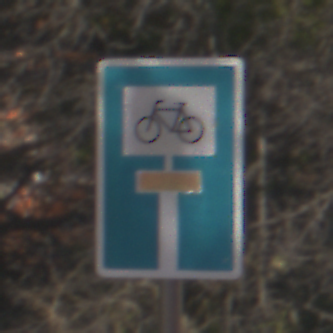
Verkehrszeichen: SackgasseRadverkehrDurchlaessig
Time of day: MorningAfternoon
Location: Outdoor (Nature)
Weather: Clear
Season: Summer
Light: Natural